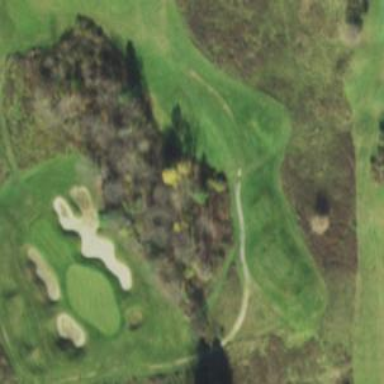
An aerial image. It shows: Golf rough area.